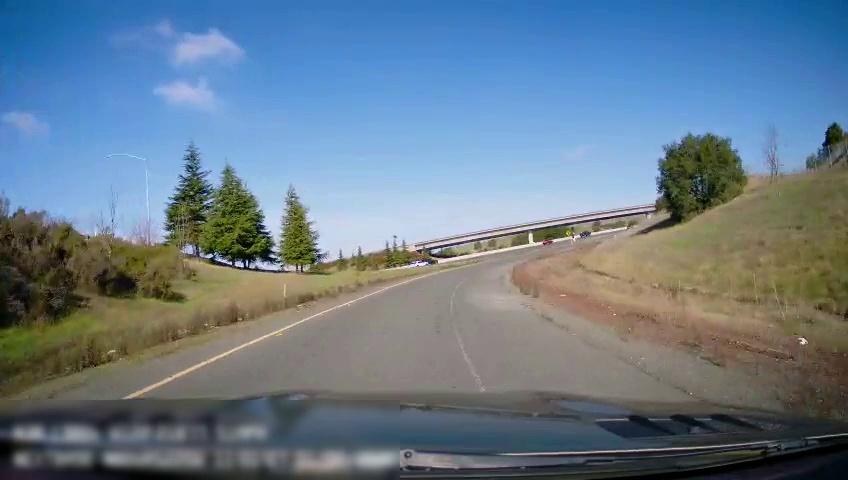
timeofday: Day
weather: Sunny
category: Drivable Space
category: Vehicles | SUV
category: Vehicles | Car
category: Vehicles | Car
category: Vehicles | SUV
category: Lanes | Current Lane
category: Lanes | Alternate Lane